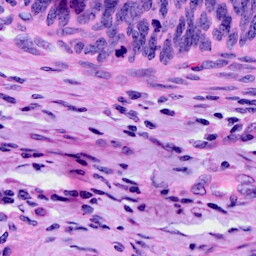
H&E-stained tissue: Cervix